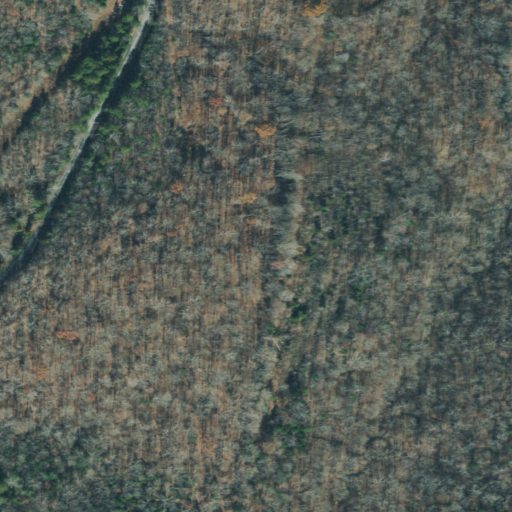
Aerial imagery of mountain in Tennessee named Brown Hill containing deciduous forest, open development, and mixed forest